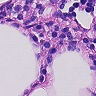
Metastatic tissue present: no